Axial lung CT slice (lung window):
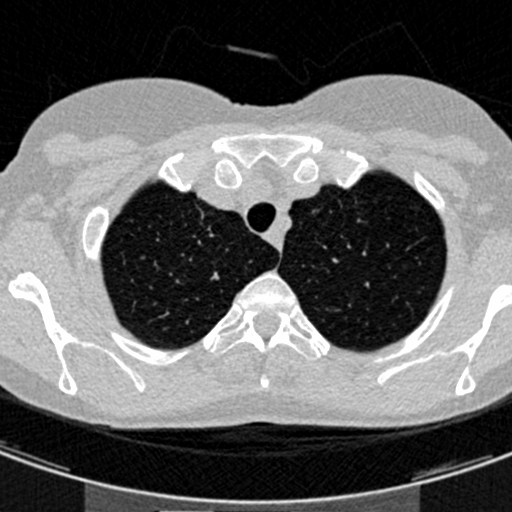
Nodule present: no